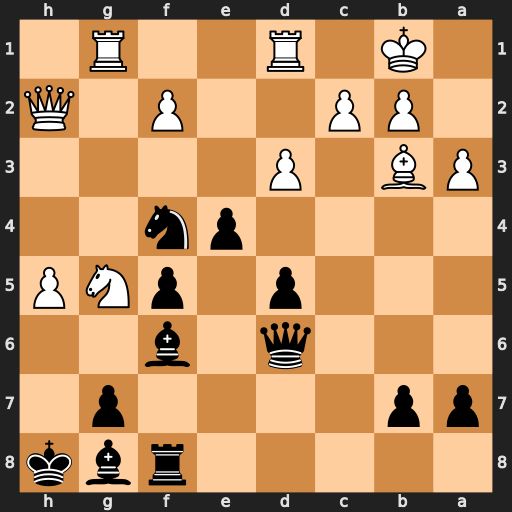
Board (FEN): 5rbk/pp4p1/3q1b2/3p1pNP/4pn2/PB1P4/1PP2P1Q/1K1R2R1
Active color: b
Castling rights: -
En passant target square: -
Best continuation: Bxb2 h6 g6 h7 Be6